Field crop: maize
Growth stage: 1
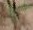
Species: atriplex